九年级 · 组合数学
第 24 届冬奥会期间, 小牛收集到 4 张卡片, 正面图案如图所示, 它们除此之外完全相同, 把这 4 张卡片背面朝上洗匀后摸出 1 张, 放回洗匀再摸出一张, 则这两张卡片正面图案恰好是两张滑雪的概率是（）

单板滑雪

花样滑冰

双板滑雪

冰球

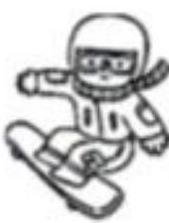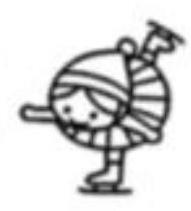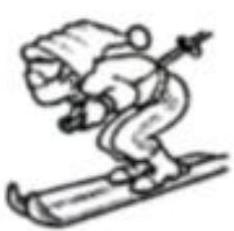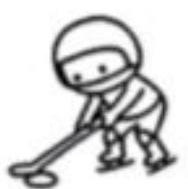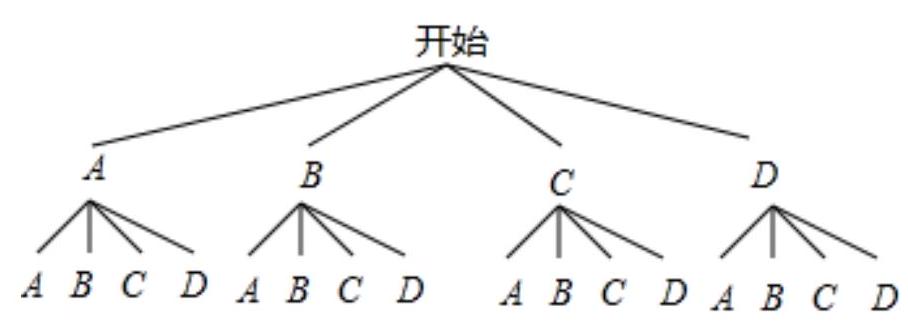
A. $\frac{1}{6}$
B. $\frac{1}{8}$
C. $\frac{1}{12}$
D. $\frac{1}{4}$

答案: D
解析: 根据题意, 可以画出相应的树状图, 从而可以求得这两张卡片正面图案恰好是“两张滑雪的概率.

【详解】解：设单板滑雪用 $A$ 表示, 花样滑冰用 $B$ 表示, 双板滑雪用 $C$ 表示, 冰球用 $D$ 表示,

树状图如下:

由上可得, 一共有 16 种可能性, 其中这两张卡片正面图案恰好是两张滑雪的可能有 4 种,故这两张卡片正面图案恰好是两张滑雪的概率是 $\frac{4}{16}=\frac{1}{4}$.

故选: D.

【点晴】本题考查列表法与树状图法, 解答本题的关键是明确题意, 画出相应的树状图.